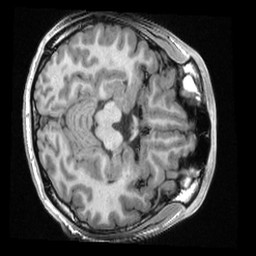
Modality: T1w
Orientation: axial
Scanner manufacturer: ge
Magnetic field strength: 3 T
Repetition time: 0.007652 s
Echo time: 0.002928 s